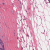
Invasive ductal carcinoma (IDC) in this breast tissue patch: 0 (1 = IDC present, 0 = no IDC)